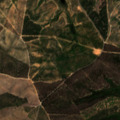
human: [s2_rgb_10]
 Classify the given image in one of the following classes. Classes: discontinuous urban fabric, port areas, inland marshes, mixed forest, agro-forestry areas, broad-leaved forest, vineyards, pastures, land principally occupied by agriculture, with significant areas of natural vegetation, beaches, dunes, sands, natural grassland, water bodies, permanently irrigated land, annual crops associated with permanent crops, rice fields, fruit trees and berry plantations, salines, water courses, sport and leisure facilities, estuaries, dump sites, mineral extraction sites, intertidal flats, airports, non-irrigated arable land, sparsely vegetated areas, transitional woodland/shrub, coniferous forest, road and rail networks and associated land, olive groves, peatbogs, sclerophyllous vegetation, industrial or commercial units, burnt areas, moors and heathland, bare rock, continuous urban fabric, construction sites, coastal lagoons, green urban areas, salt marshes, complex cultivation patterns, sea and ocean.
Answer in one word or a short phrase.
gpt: olive groves, land principally occupied by agriculture, with significant areas of natural vegetation, broad-leaved forest, transitional woodland/shrub